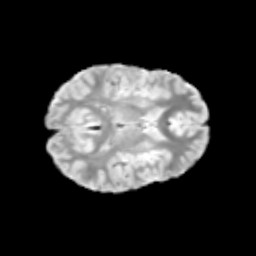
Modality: T2w
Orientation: axial
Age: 9
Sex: female
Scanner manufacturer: siemens
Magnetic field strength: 3 T
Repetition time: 3.8 s
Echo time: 0.07 s